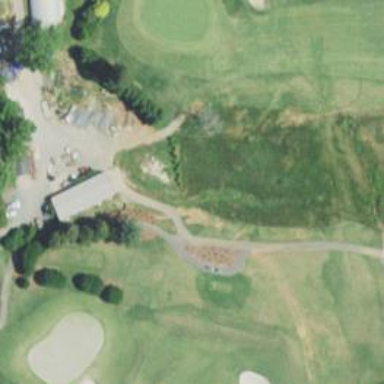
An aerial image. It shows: Service road used as golf cart path.